Field crop: maize
Growth stage: 1
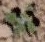
Species: chenopodium